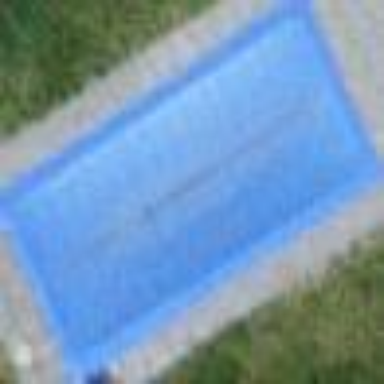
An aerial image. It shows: Swimming pool located in leisure land.